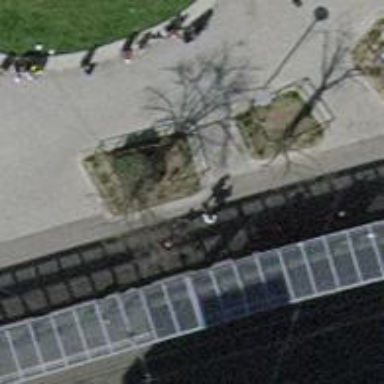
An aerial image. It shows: Public transport shelter.